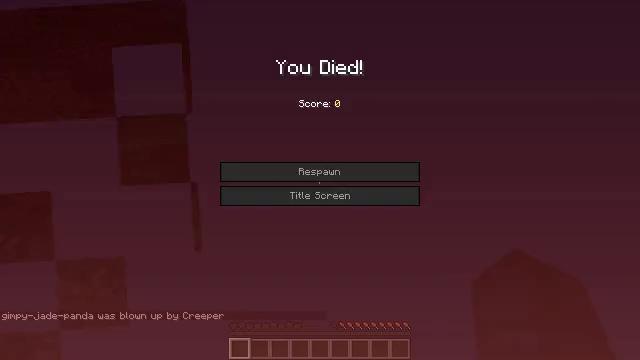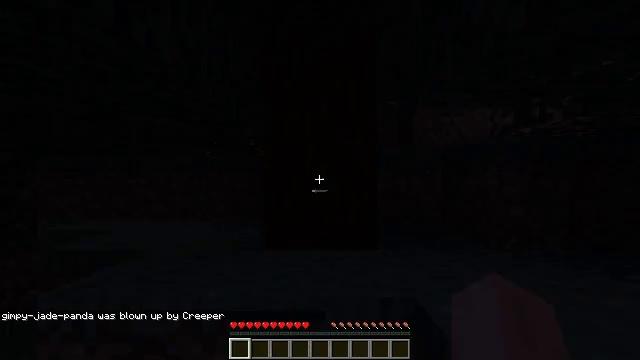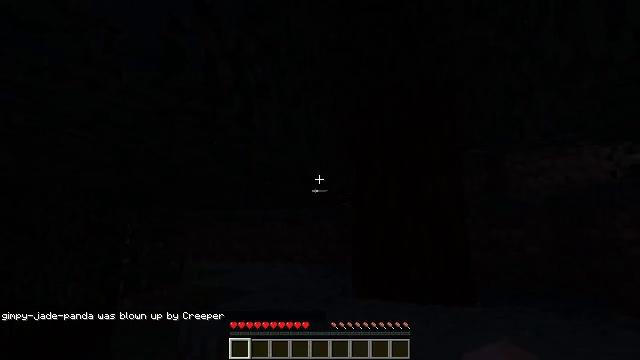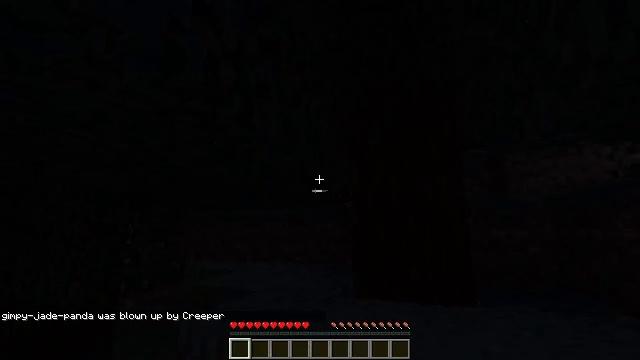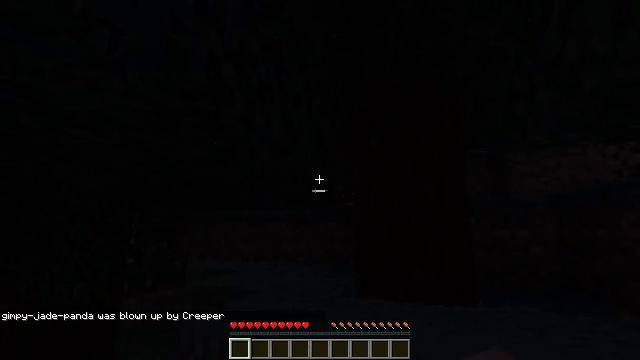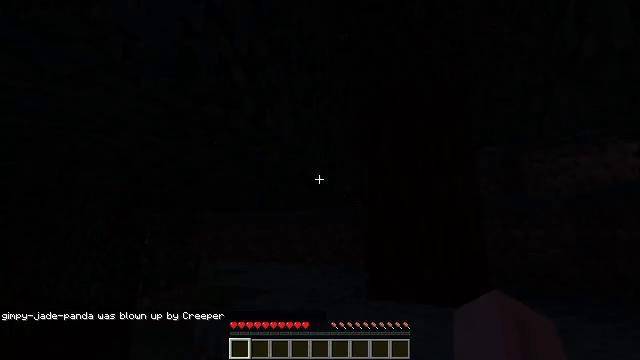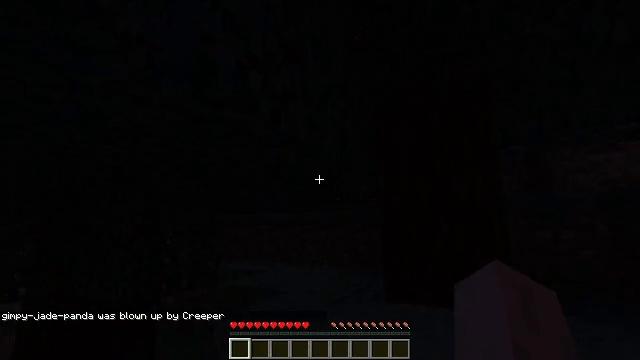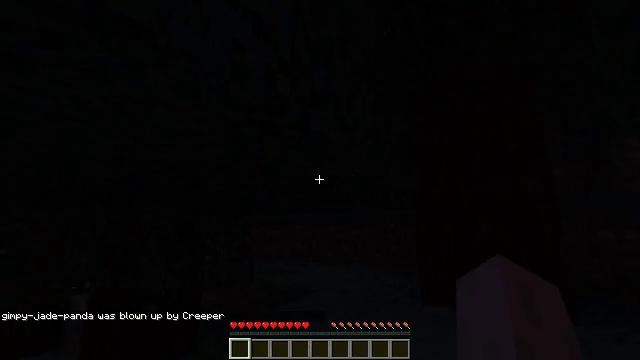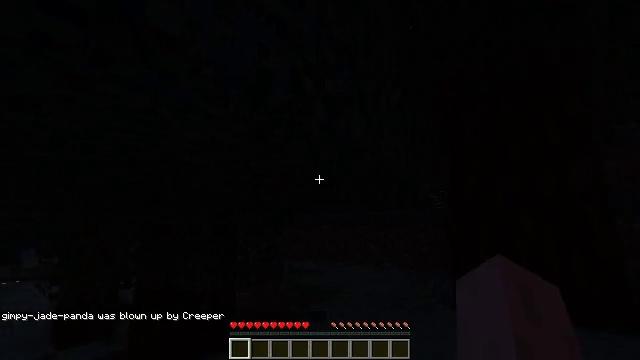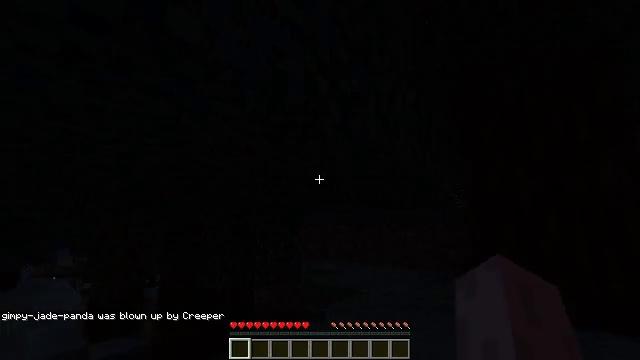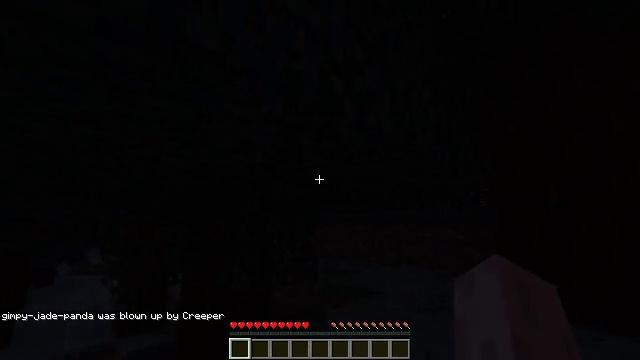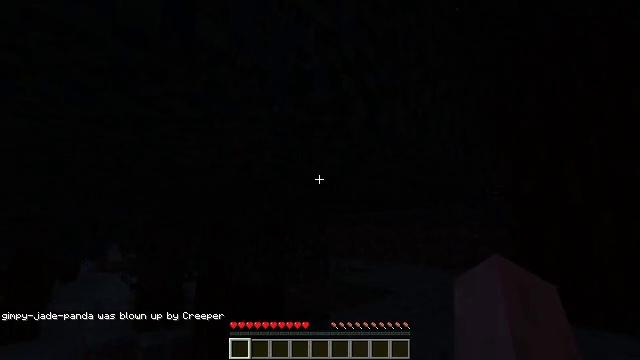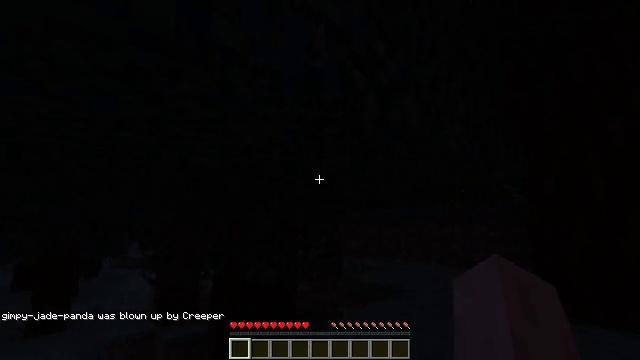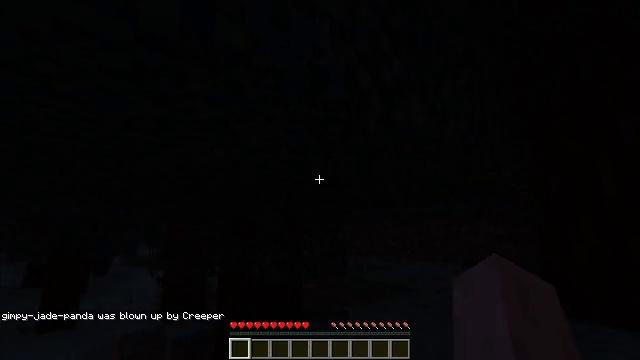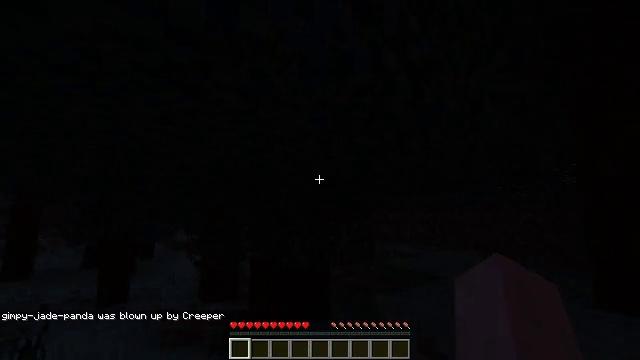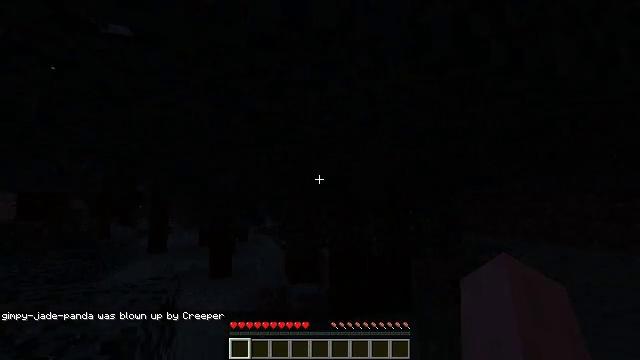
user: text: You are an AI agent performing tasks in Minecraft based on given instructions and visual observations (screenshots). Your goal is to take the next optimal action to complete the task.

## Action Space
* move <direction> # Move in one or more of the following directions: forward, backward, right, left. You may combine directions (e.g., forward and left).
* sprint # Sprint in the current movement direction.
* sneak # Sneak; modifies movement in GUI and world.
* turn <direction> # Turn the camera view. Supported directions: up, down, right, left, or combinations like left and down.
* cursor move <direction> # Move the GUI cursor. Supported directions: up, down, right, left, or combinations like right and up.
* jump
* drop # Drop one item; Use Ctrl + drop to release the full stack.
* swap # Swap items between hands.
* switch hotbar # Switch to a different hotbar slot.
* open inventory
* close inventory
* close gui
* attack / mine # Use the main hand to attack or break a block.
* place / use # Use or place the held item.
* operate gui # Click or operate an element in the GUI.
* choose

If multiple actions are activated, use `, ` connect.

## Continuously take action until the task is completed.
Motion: motion action
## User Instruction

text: Chop down the red mushroom block.
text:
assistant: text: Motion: attack / mine
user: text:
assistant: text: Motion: turn left and up
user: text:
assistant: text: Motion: no_op
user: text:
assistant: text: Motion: no_op
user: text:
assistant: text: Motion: turn left
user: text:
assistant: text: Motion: turn left
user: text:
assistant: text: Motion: turn left
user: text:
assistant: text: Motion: turn left
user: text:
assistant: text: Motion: turn left
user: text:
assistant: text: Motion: turn left
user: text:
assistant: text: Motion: turn left
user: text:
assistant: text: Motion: turn left
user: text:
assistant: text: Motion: turn left
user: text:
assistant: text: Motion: turn left and down
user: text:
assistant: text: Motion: turn left and down
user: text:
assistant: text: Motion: turn left
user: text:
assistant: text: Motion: turn left
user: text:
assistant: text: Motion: turn left and down
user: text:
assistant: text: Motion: turn left
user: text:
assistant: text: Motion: no_op
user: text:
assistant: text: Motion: no_op
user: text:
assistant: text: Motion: no_op
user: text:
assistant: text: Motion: no_op
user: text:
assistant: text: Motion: no_op
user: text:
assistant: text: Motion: turn left and down
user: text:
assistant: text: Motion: turn left and down
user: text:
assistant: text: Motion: turn left and down
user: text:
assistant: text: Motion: turn left and down
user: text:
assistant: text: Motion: turn left
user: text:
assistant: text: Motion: turn left and up